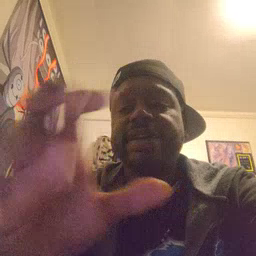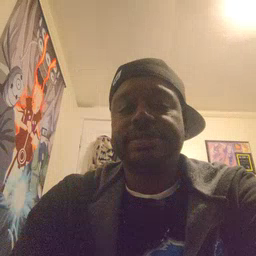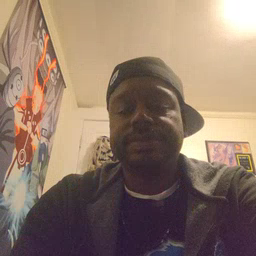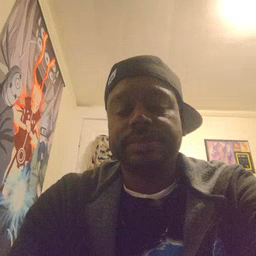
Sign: hot